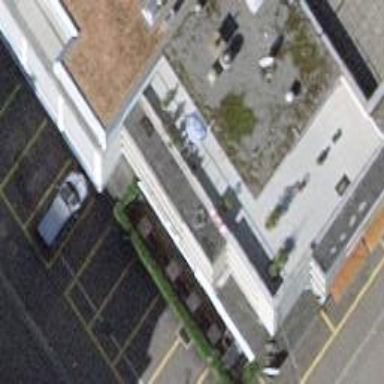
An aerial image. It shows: Building with flat roof oriented across its structure.